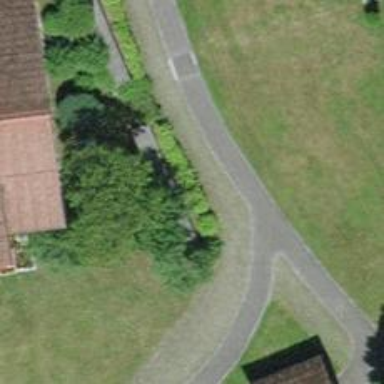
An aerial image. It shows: Hedge barrier.